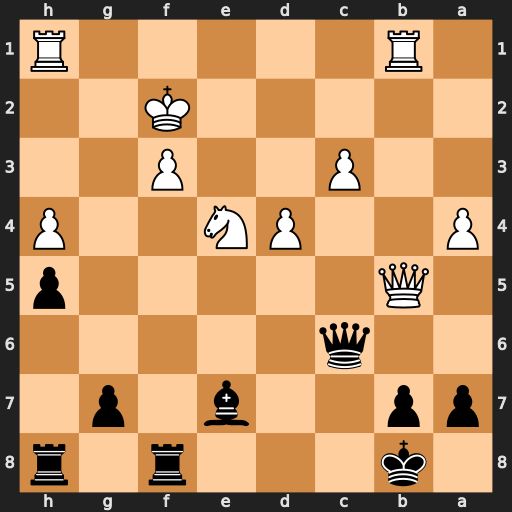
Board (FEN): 1k3r1r/pp2b1p1/2q5/1Q5p/P2PN2P/2P2P2/5K2/1R5R
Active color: b
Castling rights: -
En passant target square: -
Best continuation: Qxe4 Qe5+ Qxe5